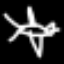
Label: angel